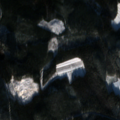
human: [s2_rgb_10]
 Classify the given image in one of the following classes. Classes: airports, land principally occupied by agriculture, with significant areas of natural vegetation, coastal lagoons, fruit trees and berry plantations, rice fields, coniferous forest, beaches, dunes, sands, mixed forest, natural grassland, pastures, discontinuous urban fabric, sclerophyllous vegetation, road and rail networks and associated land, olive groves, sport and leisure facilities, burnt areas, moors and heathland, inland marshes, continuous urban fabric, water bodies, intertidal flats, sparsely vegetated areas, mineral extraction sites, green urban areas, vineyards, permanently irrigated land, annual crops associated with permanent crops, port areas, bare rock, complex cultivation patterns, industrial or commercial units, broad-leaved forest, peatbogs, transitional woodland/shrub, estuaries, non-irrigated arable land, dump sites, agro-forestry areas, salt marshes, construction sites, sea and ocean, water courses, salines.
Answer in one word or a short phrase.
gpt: coniferous forest, water bodies